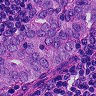
Metastatic tissue present: yes